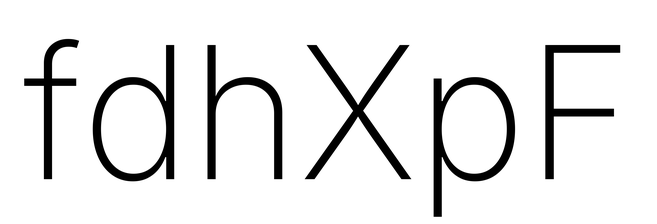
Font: Inter_ExtraLight